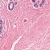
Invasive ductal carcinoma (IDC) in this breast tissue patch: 0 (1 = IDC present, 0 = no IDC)